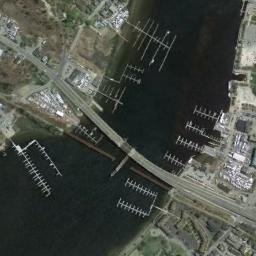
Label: bridge